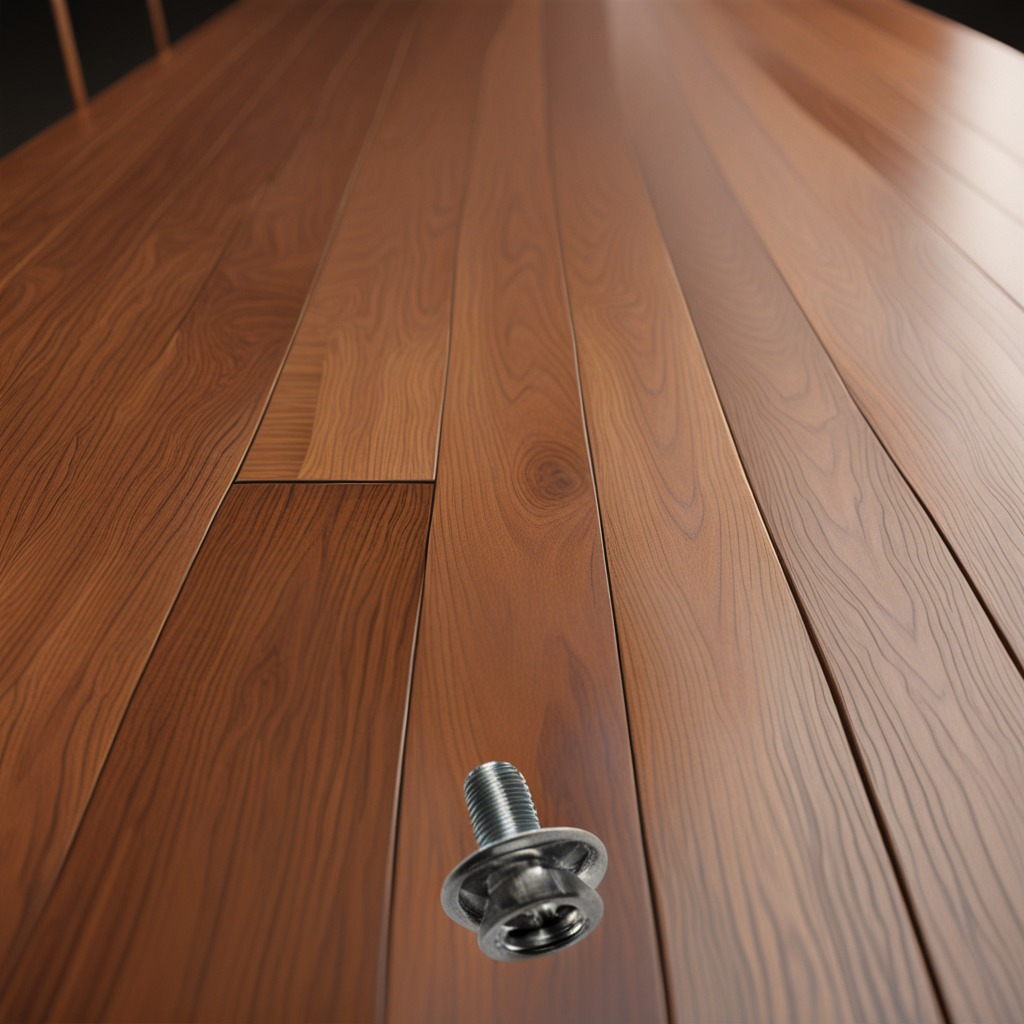
A metal screw is lying on a wooden table in a carpentry studio.